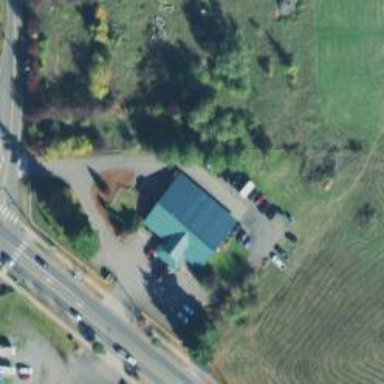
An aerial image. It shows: Veterinary facility.